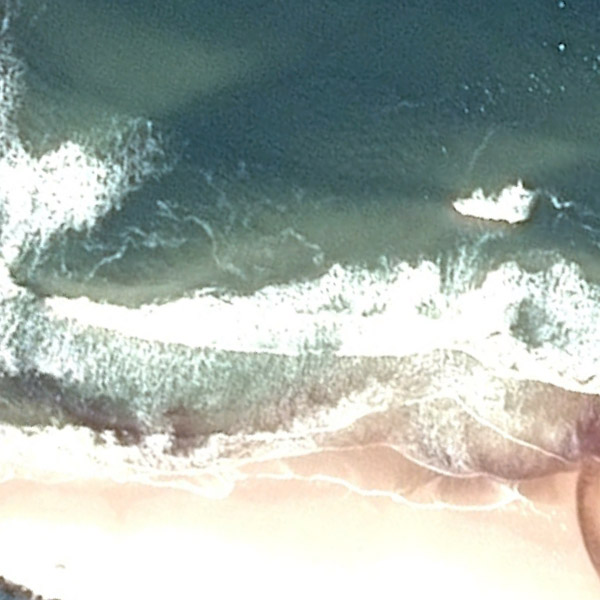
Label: Beach